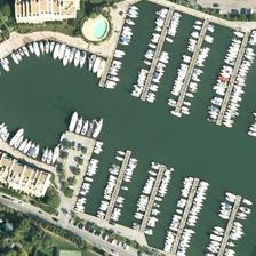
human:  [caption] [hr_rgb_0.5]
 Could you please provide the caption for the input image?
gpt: There are many boats in the harbor near some green trees and some buildings.

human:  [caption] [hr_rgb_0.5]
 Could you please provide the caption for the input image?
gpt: Many types of boats are close to ports.

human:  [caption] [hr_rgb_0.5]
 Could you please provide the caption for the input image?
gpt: many yachts and boats are on the coast .

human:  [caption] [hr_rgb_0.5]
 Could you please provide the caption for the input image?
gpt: In the harbor near some green trees and buildings, many ships are in good order.

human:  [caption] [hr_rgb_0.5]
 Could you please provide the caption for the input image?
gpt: There are many types of ships near the port.